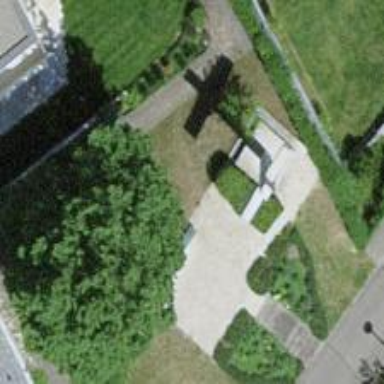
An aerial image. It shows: Historic wayside cross.